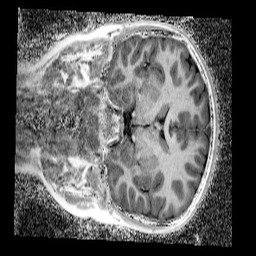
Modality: UNIT1_denoised
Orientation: coronal
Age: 10
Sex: male
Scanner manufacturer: siemens
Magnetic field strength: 3 T
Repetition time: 4 s
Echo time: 0.00299 s